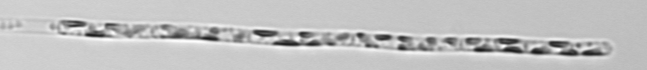
Label: Dactyliosolen_fragilissimus